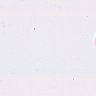
Metastatic tissue present: no